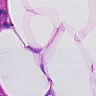
Metastatic tissue present: no